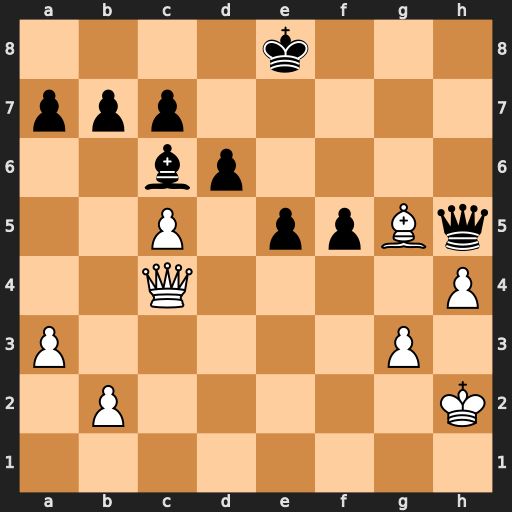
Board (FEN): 4k3/ppp5/2bp4/2P1ppBq/2Q4P/P5P1/1P5K/8
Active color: w
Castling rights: -
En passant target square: -
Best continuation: Qe6+ Kf8 Bh6+ Qxh6 Qxh6+